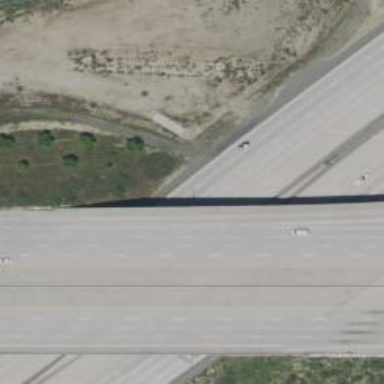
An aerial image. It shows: Bridge over motorway_link.